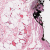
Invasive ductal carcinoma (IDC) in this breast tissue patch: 0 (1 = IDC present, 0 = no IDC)